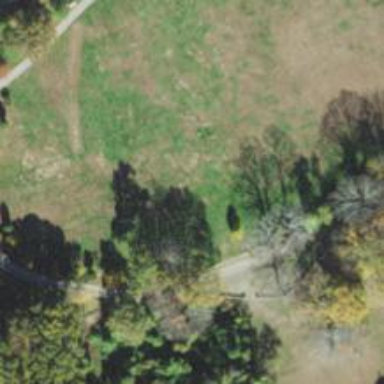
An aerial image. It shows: Disc golf course on leisure land.